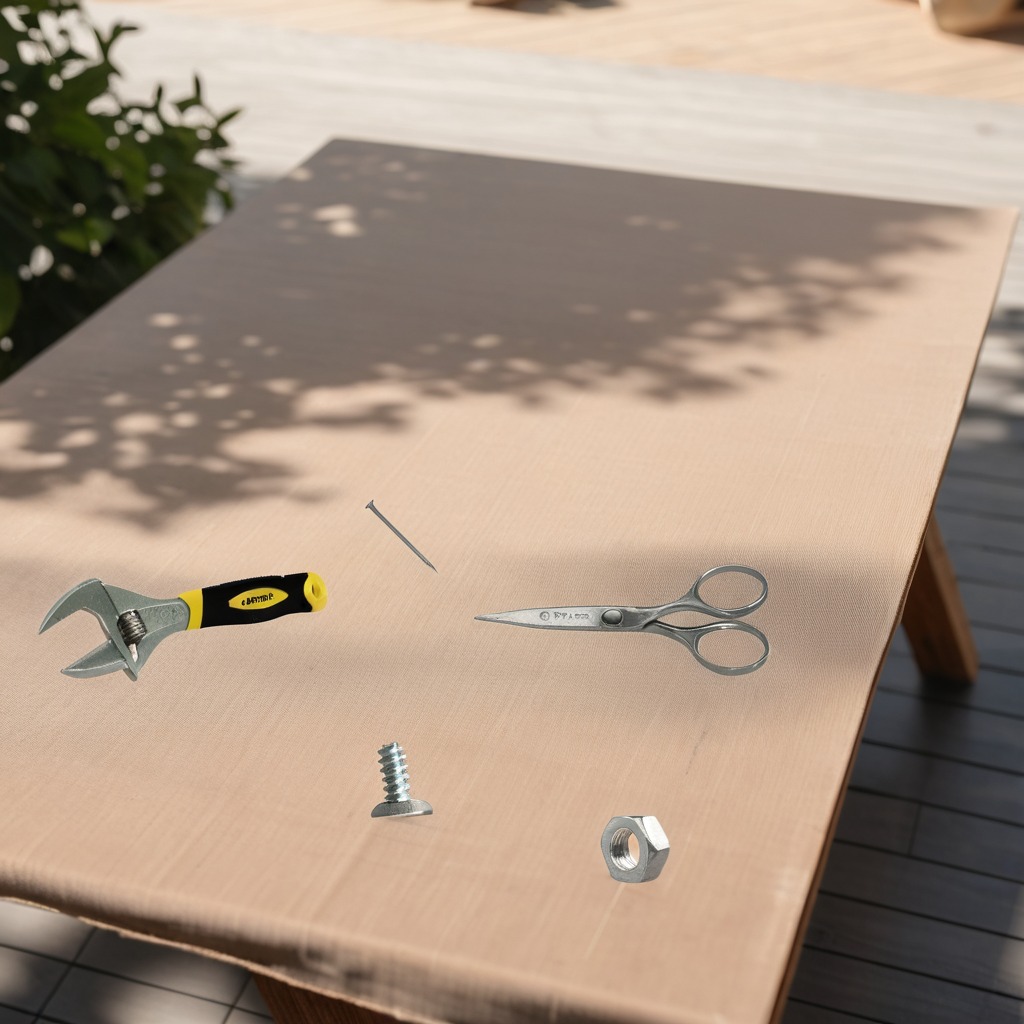
A metal machine screw, an iron nail, a metal nut, a pair of scissors, and a wrench are lying on the wooden table.